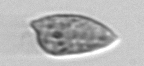
Label: Prorocentrum_dentatum